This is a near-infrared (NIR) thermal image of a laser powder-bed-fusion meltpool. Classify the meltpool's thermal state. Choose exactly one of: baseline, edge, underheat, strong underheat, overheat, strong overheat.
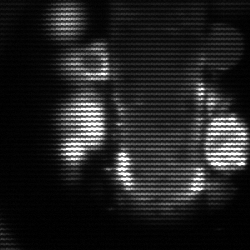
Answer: strong underheat